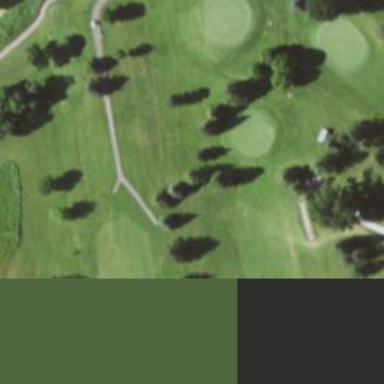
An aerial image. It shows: Golf hole.